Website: home-depot
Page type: delivery-shipping
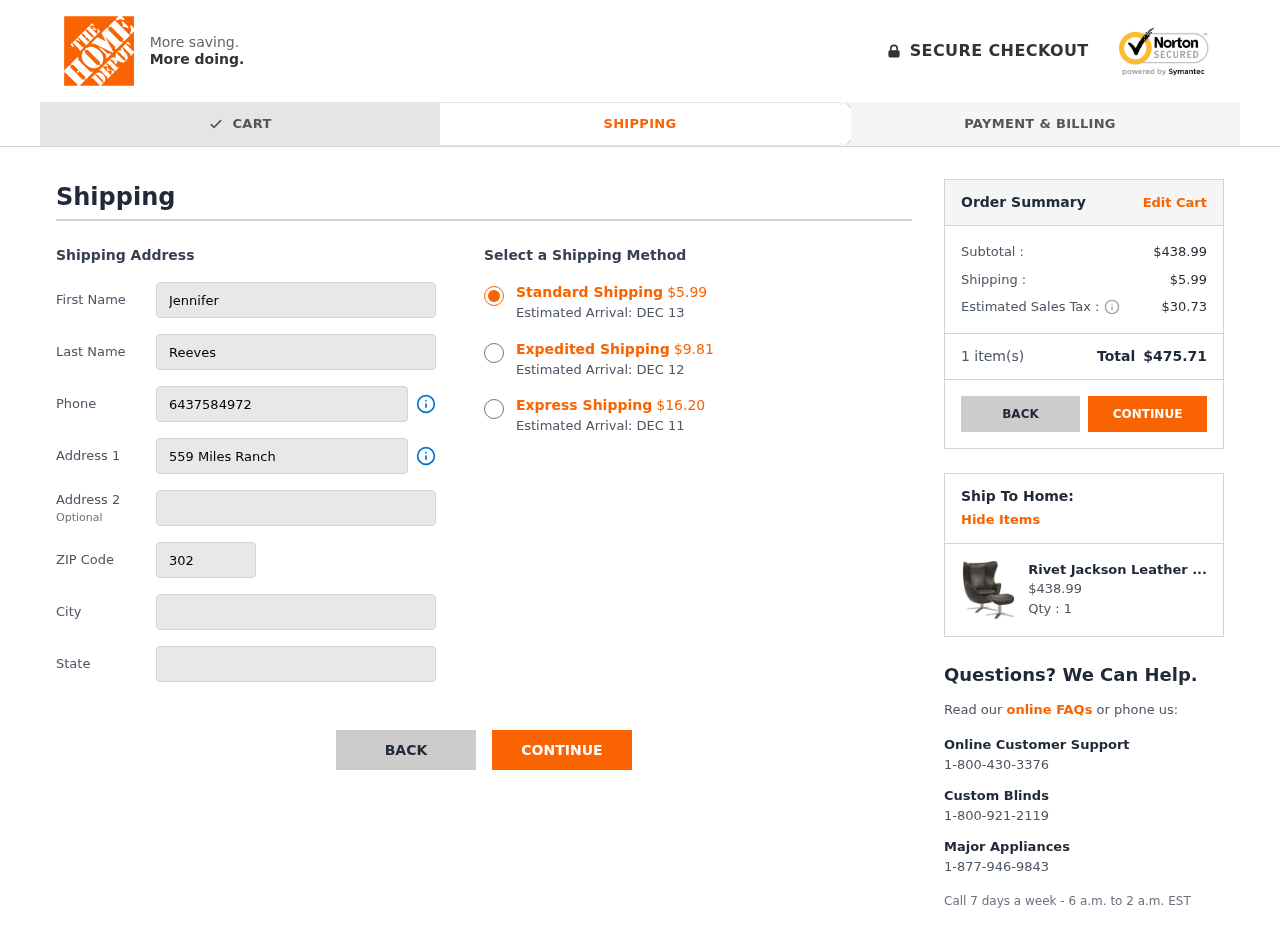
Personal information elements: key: PII_CITY
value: Port John
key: PII_FIRSTNAME
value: Jennifer
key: PII_LASTNAME
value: Reeves
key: PII_PHONE
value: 6437584972
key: PII_POSTCODE
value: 30216
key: PII_STATE
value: North Carolina
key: PII_STREET
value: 559 Miles Ranch
Product elements: key: PRODUCT1_NAME
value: Rivet Jackson Leather Swivel Chair and Ottoman,
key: PRODUCT1_PRICE
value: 438.99
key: PRODUCT1_QUANTITY
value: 1
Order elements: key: ORDER_SHIPPING_COST_STANDARD
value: $5.99
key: ORDER_DELIVERY_DATE
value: DEC 13
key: ORDER_SHIPPING_COST_EXPEDITED
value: $9.81
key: ORDER_DELIVERY_DATE_EXPEDITED
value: DEC 12
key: ORDER_SHIPPING_COST_EXPRESS
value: $16.20
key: ORDER_DELIVERY_DATE_EXPRESS
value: DEC 11
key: ORDER_SUBTOTAL
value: $438.99
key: ORDER_SHIPPING_COST
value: $5.99
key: ORDER_TAX
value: $30.73
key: ORDER_NUM_ITEMS
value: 1
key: ORDER_TOTAL
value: $475.71